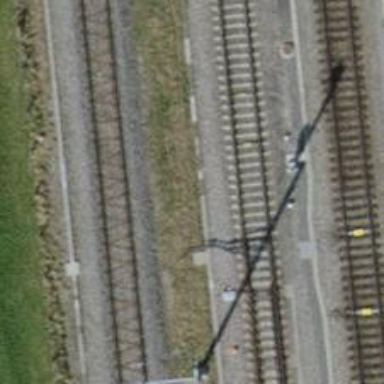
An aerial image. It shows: Railway signal.